Question: So, I have the following functions that work perfectly when I use them on arrays:
'''
def magnitude(x: Array[Int]): Double = {
math.sqrt(x map(i => i*i) sum)
}
def dotProduct(x: Array[Int], y: Array[Int]): Int = {
(for((a, b) <- x zip y) yield a * b) sum
}
def cosineSimilarity(x: Array[Int], y: Array[Int]): Double = {
require(x.size == y.size)
dotProduct(x, y)/(magnitude(x) * magnitude(y))
}
'''
But, I don't know how to run it on an array that I have in a spark dataframe column.

I know the problem is that the function expects an array, but I am giving a column to it. But, I don't know how to solve the problem.
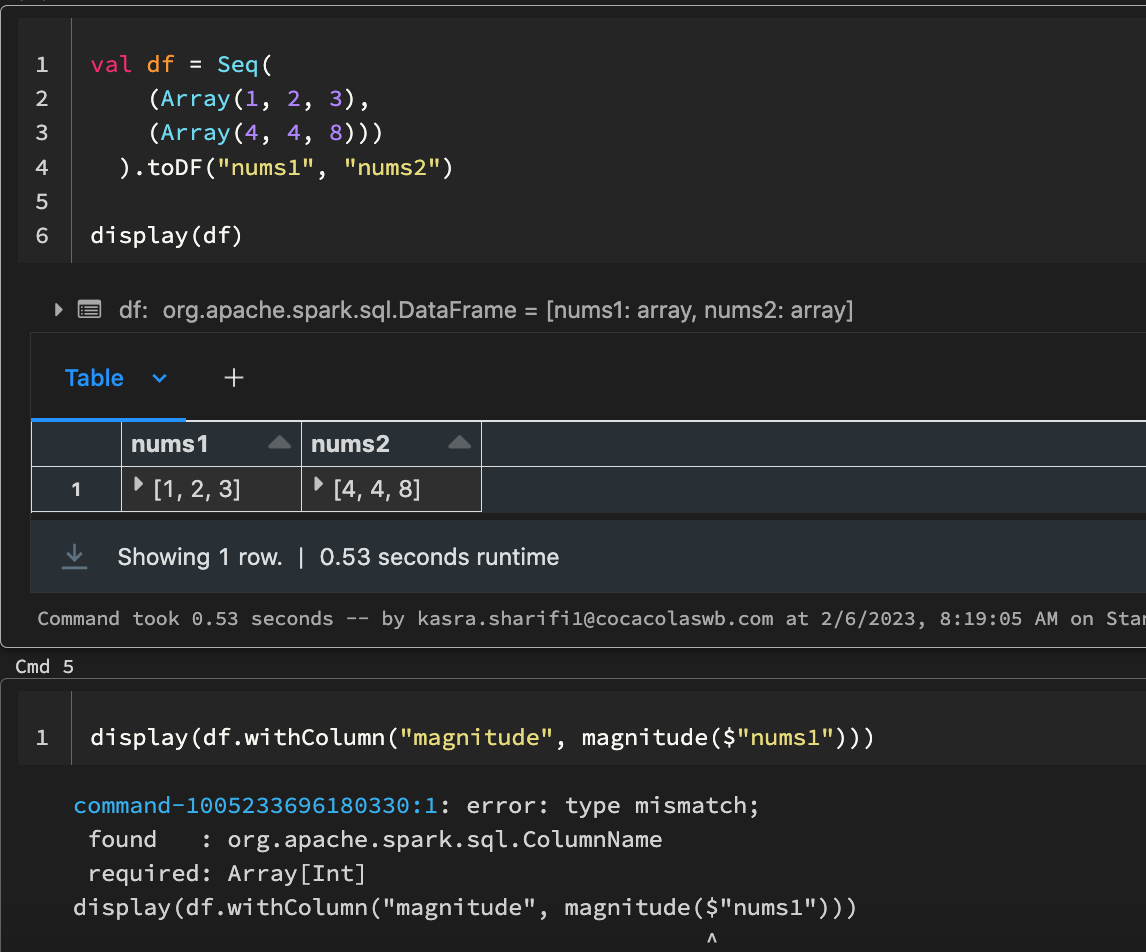
Answer: One way is to wrap your functions within UDFs. Yet UDFs are known to be suboptimal most of the time. You could therefore rewrite your functions with spark primitives. To ease the reuse of the expression you write, you can write functions that take 'Column' objects as parameters.
'''
import org.apache.spark.sql.Column
def magnitude(x : Column) = {
aggregate(transform(x, _ * _), lit(0), _ + _)
}
def dotProduct(x : Column, y : Column) = {
val products = transform(arrays_zip(x, y), s => s(x.toString) * s(y.toString))
aggregate(products, lit(0), _ + _)
}
def cosineSimilarity(x : Column, y : Column) = {
dotProduct(x, y) / (magnitude(x) * magnitude(y))
}
'''
Let's test this:
'''
val df = spark.range(1).select(
array(lit(1), lit(2), lit(3)) as "x",
array(lit(1), lit(3), lit(5)) as "y"
)
df.select(
'x, 'y,
magnitude('x) as "magnitude_x",
dotProduct('x, 'y) as "dot_prod_x_y",
cosineSimilarity('x, 'y) as "cosine_x_y"
).show()
'''
which yields:
'''
+---------+---------+-----------+------------+--------------------+
| x| y|magnitude_x|dot_prod_x_y| cosine_x_y|
+---------+---------+-----------+------------+--------------------+
|[1, 2, 3]|[1, 3, 5]| 14| 22|0.044897959183673466|
+---------+---------+-----------+------------+--------------------+
'''